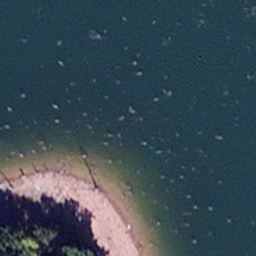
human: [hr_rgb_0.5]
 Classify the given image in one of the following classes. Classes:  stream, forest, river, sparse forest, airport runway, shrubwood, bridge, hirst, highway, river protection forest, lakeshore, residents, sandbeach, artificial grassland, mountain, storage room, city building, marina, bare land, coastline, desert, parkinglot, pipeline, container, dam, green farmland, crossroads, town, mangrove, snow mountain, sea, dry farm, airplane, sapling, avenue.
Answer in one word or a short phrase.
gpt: lakeshore